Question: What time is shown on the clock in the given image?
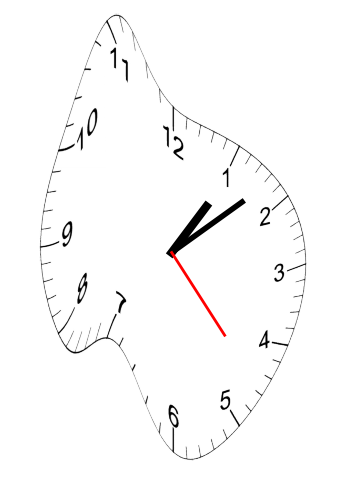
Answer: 01:08:23